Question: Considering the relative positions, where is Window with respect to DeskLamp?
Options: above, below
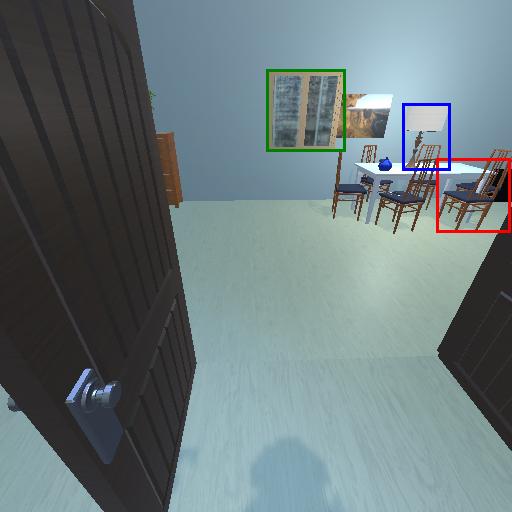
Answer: above